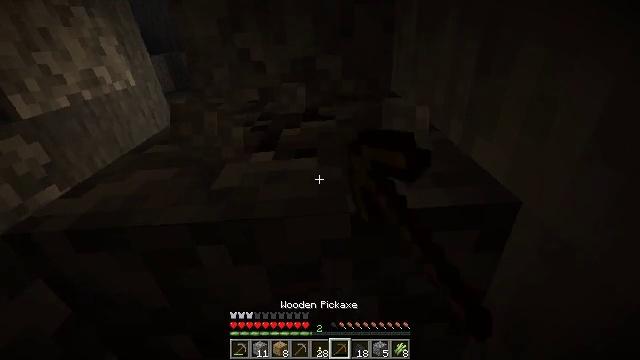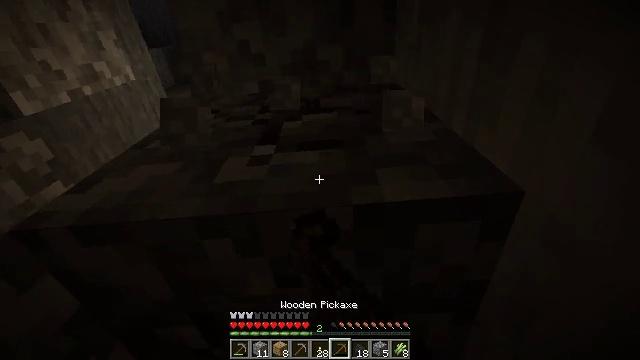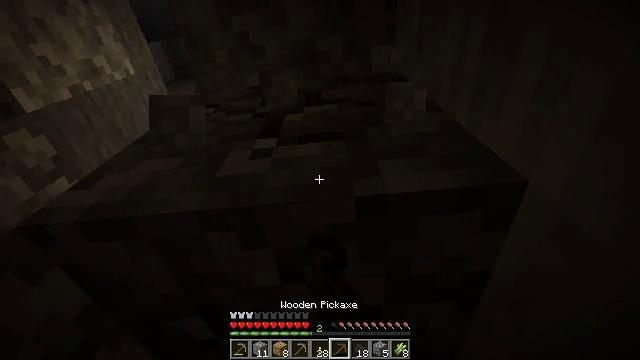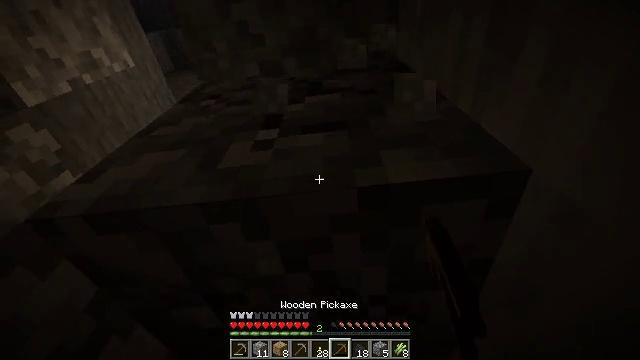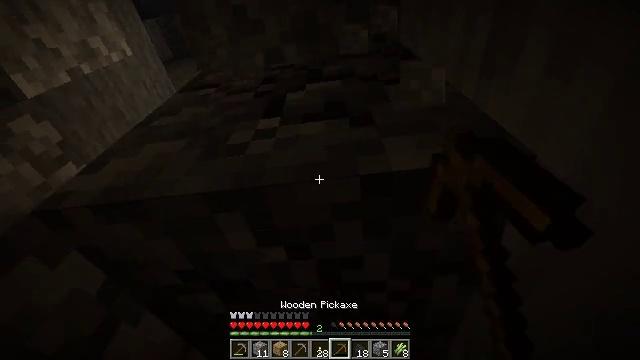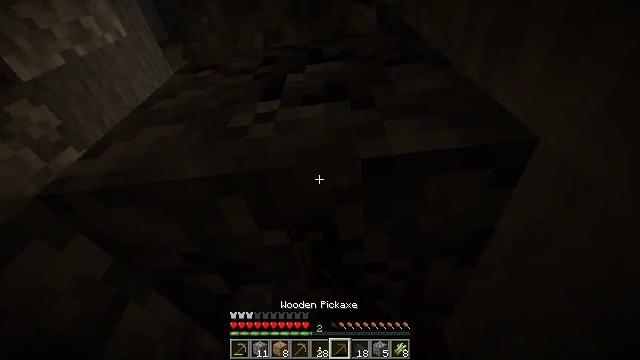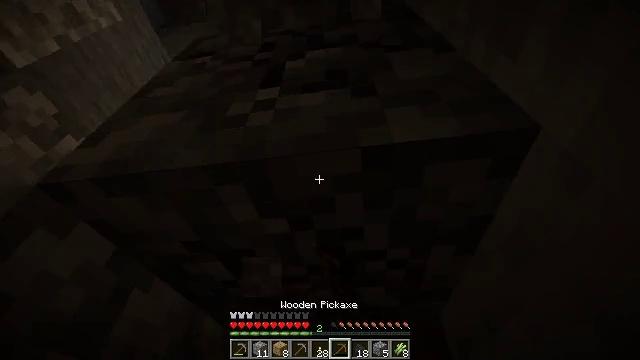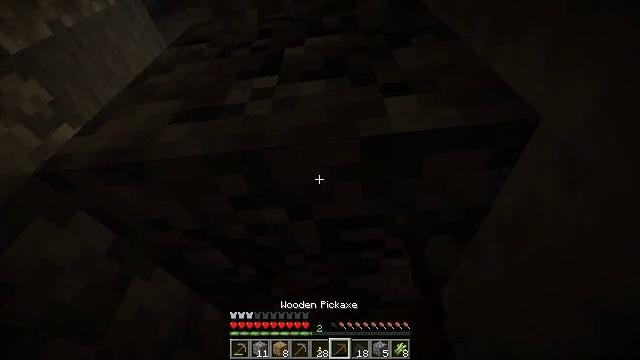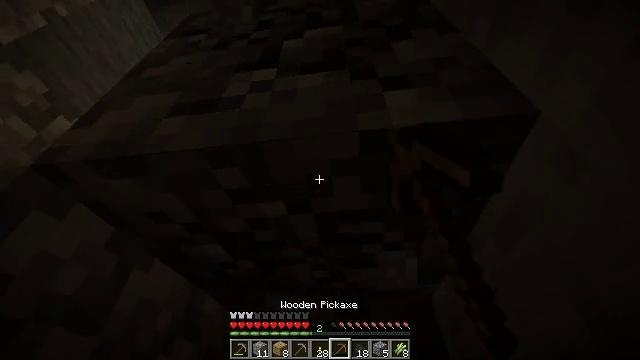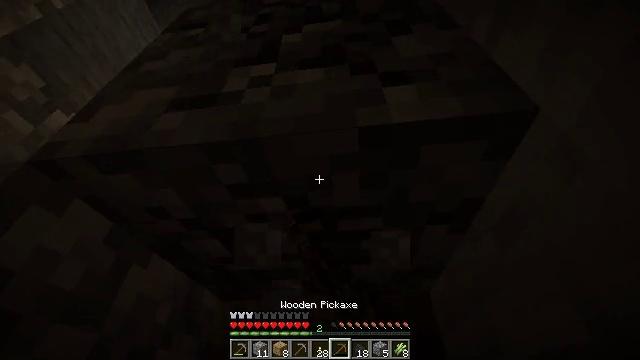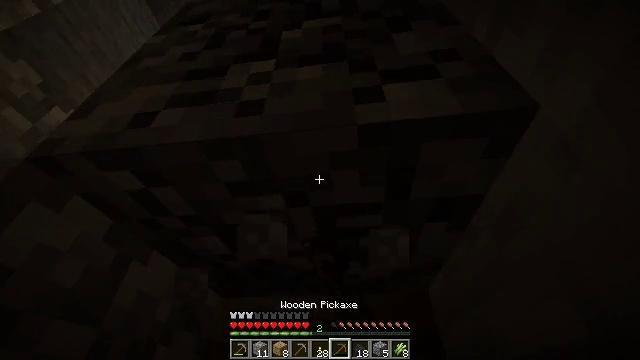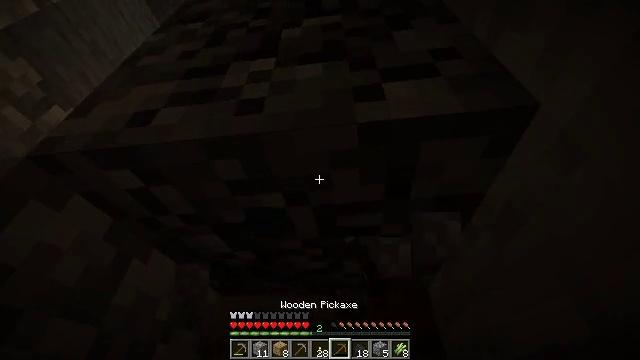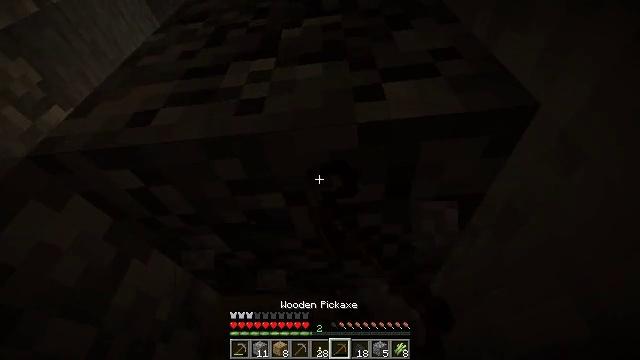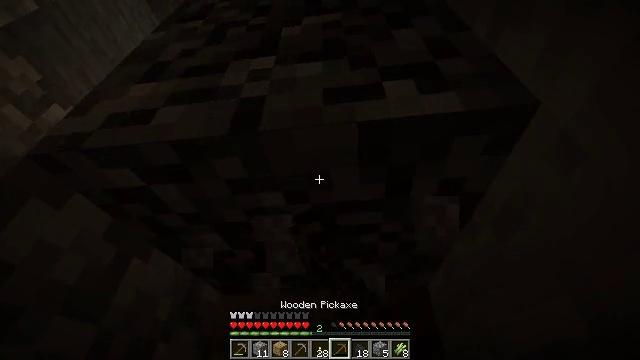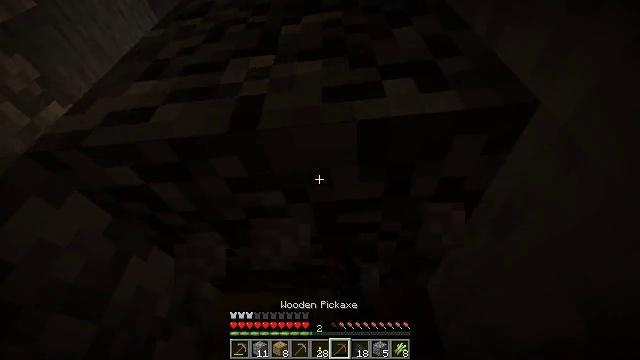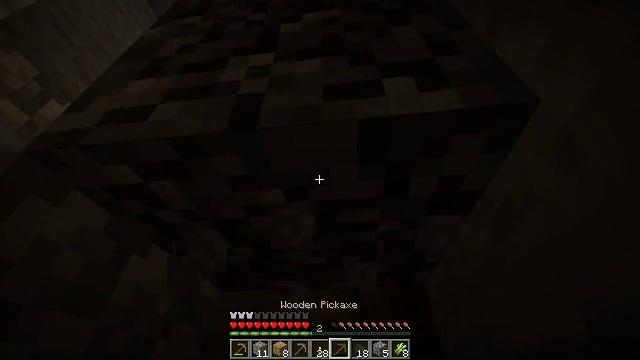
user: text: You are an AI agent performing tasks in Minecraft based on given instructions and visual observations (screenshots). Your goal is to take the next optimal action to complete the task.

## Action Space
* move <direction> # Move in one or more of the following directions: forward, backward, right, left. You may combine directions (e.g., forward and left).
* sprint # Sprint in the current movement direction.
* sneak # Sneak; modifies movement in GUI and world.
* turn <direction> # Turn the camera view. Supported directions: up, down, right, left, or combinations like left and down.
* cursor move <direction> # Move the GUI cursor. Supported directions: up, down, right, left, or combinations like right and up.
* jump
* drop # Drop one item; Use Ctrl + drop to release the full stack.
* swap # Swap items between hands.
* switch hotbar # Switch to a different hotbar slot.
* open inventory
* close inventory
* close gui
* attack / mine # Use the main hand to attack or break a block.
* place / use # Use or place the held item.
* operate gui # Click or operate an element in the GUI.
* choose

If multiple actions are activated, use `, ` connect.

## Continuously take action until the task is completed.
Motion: motion action
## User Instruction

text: Mine cobblestone to craft tools and furnaces.
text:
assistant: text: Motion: turn down, attack / mine
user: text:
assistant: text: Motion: turn down, attack / mine
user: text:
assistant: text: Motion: turn down, attack / mine
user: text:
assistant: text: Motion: turn down, attack / mine
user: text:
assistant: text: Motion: turn down, attack / mine
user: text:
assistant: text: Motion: turn down, attack / mine
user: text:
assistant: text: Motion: turn down, attack / mine
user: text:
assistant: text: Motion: turn down, attack / mine
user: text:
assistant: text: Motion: attack / mine
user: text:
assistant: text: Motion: attack / mine
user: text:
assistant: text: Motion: attack / mine
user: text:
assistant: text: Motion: attack / mine
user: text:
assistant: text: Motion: attack / mine
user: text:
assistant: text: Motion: attack / mine
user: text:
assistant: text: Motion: attack / mine
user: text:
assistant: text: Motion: attack / mine
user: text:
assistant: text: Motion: attack / mine
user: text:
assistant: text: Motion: attack / mine
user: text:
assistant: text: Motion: attack / mine
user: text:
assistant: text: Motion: attack / mine
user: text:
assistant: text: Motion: move forward, attack / mine
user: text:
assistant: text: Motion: attack / mine